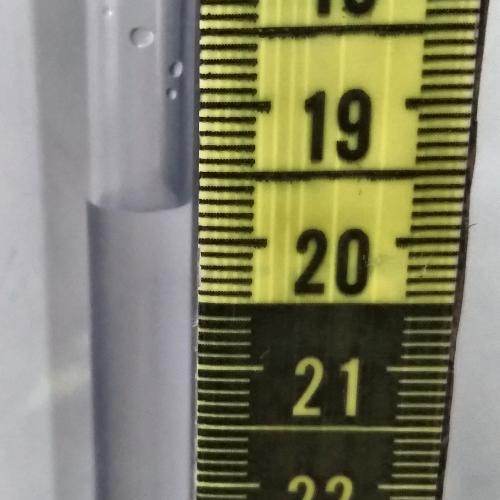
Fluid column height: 19.7 cm